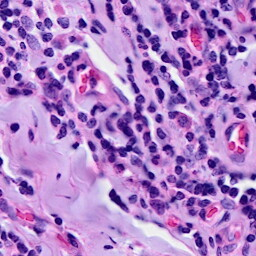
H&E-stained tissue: Breast